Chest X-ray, PA view. Patient: 71 years old, sex M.
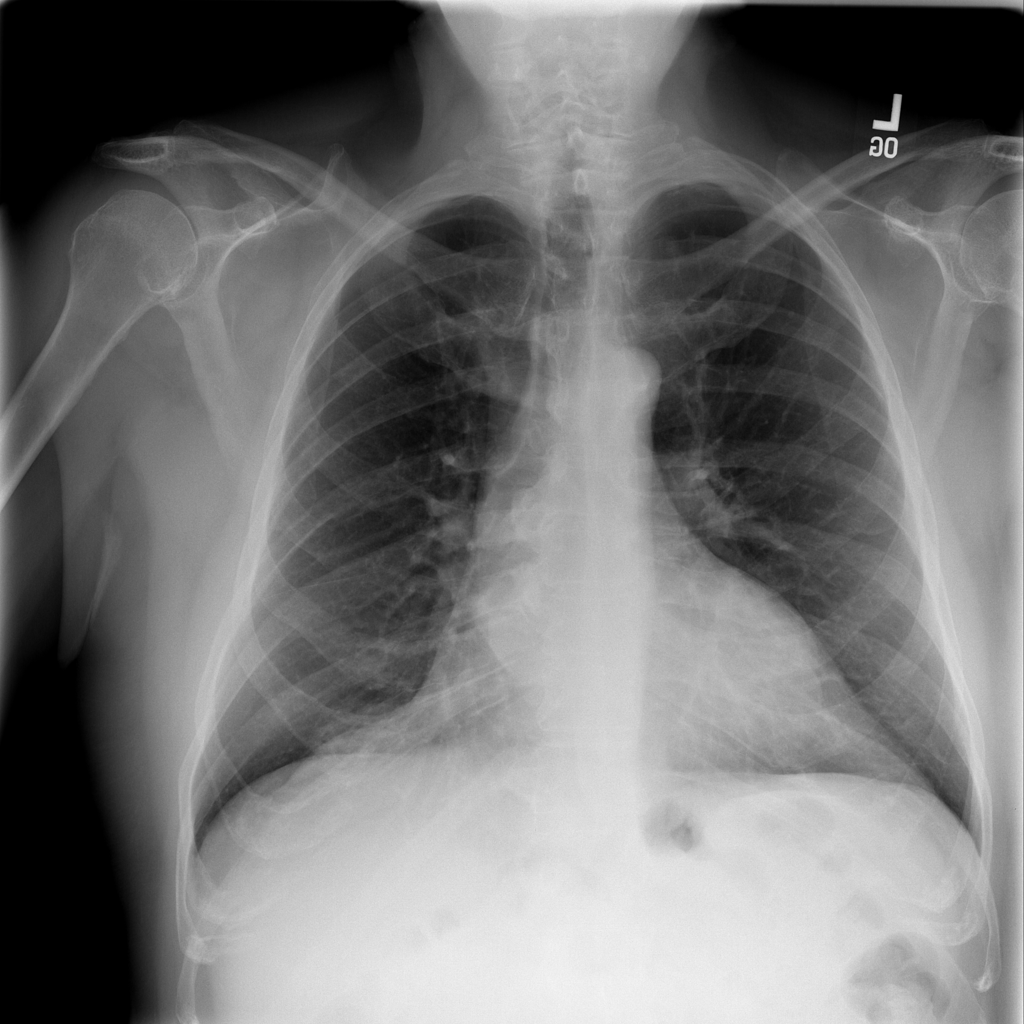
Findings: No Finding